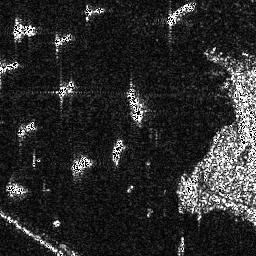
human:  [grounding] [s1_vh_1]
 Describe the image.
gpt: In the satellite image, there is  <ref>2 small ship </ref> <box>[[26, 59, 35, 67, 0], [42, 52, 48, 63, 0]]</box> located at center,  <ref>1 medium ship </ref> <box>[[48, 33, 55, 47, 0]]</box> located at center,  <ref>1 medium ship </ref> <box>[[64, 0, 76, 9, 0]]</box> located at top right,  <ref>1 small ship </ref> <box>[[32, 1, 41, 5, 0]]</box> located at top,  <ref>2 small ship </ref> <box>[[20, 11, 28, 18, 0], [4, 8, 14, 13, 0]]</box> located at top left.